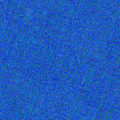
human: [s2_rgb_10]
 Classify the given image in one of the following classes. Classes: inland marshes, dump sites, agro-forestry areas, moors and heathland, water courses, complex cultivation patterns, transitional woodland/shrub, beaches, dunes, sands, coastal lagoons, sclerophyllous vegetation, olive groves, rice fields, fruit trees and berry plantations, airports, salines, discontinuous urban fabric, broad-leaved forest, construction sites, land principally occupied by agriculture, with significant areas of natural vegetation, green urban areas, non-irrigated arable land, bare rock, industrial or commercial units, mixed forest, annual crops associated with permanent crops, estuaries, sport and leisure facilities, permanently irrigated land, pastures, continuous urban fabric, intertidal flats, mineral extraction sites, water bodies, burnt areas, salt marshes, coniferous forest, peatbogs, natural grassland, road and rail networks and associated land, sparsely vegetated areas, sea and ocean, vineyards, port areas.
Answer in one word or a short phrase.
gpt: sea and ocean